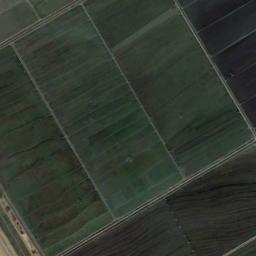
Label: rectangular_farmland